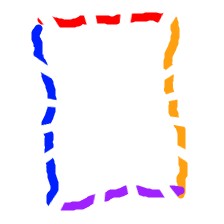
Shape: rectangle